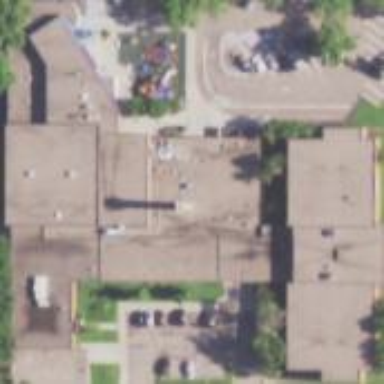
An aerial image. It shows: School building.